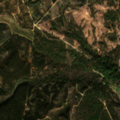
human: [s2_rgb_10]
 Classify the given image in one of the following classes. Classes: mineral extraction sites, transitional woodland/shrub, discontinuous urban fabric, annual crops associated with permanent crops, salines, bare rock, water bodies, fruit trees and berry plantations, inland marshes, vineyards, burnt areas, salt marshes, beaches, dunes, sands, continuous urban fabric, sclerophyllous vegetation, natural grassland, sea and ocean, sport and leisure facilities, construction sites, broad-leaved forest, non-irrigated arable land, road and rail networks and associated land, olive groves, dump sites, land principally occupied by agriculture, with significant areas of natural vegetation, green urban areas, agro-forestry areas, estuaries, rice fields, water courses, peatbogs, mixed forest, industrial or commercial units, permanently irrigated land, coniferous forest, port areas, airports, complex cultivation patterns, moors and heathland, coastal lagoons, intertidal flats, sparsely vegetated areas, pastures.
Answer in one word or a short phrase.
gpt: land principally occupied by agriculture, with significant areas of natural vegetation, broad-leaved forest, transitional woodland/shrub